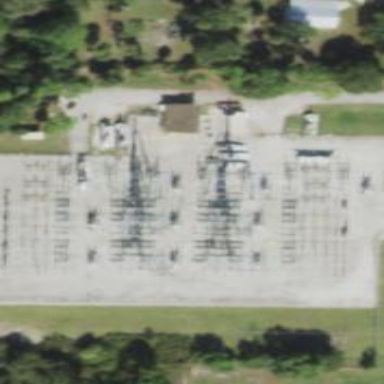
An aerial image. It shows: Switch for power supply.